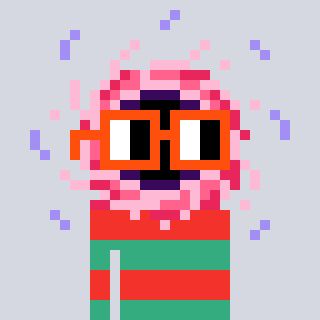
a pixel art character with square orange glasses, a blackhole-shaped head and a teal-colored body on a cool background